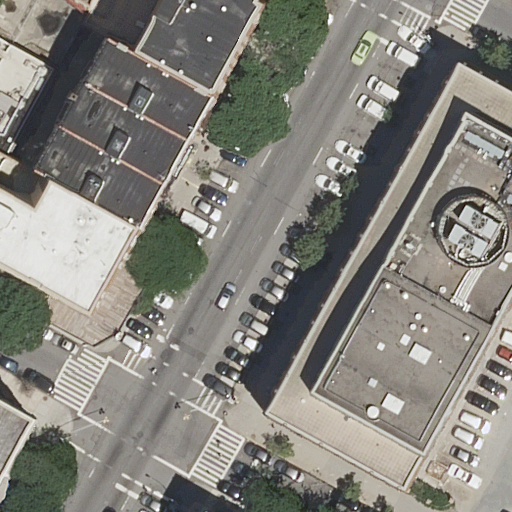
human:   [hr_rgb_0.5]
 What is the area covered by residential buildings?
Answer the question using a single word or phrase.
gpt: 2285m2

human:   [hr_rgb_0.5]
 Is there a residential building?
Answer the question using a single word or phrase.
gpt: yes

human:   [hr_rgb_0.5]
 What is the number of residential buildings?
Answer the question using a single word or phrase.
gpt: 8

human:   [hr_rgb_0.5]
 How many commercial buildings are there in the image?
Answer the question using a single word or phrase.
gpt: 0

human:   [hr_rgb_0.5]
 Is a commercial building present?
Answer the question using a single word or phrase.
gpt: no

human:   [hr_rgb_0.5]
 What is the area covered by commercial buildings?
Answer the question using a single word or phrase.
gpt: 0m2

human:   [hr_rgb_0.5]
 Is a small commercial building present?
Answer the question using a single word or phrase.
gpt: no

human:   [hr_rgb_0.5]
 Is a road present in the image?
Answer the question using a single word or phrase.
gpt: yes

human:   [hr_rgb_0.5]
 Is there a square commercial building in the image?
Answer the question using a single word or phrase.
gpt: no

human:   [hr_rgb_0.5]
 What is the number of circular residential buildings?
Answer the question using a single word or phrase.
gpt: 0

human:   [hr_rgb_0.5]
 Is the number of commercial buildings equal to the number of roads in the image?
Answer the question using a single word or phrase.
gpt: no

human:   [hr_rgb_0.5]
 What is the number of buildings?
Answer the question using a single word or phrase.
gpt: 8

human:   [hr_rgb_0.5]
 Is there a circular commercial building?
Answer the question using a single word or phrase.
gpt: no

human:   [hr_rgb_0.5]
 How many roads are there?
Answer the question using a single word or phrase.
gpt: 3

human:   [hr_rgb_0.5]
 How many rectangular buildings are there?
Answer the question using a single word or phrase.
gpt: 6

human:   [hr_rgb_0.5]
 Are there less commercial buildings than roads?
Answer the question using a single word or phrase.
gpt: yes

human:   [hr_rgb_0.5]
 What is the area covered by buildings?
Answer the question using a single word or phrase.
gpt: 2285m2

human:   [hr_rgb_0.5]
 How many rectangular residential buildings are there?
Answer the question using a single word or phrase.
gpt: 6

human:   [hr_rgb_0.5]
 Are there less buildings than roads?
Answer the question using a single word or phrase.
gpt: no

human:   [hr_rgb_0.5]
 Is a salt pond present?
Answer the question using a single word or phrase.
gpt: no

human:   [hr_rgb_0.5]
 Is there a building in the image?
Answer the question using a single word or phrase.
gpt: yes

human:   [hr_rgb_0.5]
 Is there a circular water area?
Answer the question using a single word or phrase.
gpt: no

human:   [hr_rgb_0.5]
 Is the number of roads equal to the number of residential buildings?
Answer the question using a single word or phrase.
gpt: no

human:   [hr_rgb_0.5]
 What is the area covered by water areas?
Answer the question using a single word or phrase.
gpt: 0m2

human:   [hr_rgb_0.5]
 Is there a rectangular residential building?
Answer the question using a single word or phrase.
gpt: yes

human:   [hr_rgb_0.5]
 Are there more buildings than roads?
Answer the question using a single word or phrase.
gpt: yes

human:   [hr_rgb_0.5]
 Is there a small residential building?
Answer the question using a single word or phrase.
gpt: yes

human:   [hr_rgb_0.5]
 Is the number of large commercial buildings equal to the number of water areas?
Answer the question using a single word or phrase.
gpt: yes

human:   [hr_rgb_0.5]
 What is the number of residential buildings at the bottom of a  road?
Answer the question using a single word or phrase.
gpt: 5

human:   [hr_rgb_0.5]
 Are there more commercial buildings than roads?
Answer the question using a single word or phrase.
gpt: no

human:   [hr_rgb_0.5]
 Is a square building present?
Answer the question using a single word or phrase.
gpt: no

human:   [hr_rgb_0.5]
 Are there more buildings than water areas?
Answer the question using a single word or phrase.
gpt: yes

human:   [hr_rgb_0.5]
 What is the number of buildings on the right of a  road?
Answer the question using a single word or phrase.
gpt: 1

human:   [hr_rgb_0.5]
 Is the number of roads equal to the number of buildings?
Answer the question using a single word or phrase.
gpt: no

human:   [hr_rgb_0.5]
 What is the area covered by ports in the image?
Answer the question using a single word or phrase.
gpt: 0m2

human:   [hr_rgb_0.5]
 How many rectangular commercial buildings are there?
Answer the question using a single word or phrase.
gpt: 0

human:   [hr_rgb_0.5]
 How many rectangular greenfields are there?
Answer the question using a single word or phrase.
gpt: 0

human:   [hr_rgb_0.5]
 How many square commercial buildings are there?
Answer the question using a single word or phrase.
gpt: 0

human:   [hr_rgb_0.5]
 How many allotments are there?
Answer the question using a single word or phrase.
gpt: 0

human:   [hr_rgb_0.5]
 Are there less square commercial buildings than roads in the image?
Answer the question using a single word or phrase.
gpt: yes

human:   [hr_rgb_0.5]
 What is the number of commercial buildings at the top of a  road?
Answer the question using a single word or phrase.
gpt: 0

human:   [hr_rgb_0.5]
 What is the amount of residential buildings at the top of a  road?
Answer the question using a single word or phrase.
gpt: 7

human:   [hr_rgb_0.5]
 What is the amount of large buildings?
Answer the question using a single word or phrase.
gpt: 1

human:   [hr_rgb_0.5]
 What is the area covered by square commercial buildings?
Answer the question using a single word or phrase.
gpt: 0m2

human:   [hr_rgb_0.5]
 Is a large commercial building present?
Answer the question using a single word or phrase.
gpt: no

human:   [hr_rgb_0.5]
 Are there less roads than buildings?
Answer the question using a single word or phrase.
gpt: yes

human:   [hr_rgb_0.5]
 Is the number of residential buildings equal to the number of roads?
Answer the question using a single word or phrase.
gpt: no

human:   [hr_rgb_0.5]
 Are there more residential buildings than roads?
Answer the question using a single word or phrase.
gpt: yes

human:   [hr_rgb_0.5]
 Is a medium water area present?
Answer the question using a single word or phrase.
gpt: no

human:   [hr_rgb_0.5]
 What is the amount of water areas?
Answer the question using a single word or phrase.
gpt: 0

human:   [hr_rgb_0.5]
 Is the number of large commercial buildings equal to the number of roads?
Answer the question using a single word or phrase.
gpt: no

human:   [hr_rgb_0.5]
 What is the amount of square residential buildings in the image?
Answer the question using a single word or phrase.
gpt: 0

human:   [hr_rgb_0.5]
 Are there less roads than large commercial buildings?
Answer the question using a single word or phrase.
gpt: no

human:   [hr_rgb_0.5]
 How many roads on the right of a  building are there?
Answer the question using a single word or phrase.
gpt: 3

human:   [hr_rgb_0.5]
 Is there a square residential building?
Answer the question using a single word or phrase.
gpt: no

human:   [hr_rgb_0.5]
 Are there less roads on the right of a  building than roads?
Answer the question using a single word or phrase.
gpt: no

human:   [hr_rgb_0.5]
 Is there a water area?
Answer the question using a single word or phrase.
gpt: no

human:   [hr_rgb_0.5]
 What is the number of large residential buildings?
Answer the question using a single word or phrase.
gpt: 1

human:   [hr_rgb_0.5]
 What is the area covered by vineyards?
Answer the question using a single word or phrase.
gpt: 0m2

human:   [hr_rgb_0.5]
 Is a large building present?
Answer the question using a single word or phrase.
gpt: yes

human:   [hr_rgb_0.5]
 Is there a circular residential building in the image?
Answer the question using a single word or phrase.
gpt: no

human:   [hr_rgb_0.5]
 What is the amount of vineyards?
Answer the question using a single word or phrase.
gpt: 0

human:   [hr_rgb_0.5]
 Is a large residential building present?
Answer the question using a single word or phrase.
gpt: yes

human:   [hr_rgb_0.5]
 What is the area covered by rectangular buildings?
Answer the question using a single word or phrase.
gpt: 1130m2